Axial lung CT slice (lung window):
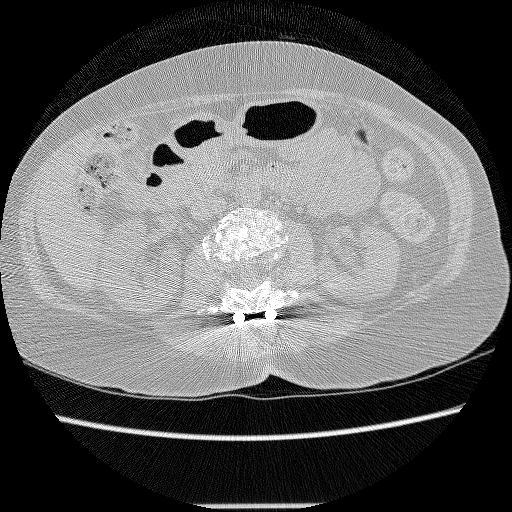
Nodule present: no